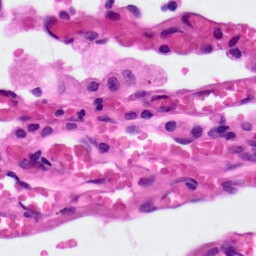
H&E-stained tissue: Lung